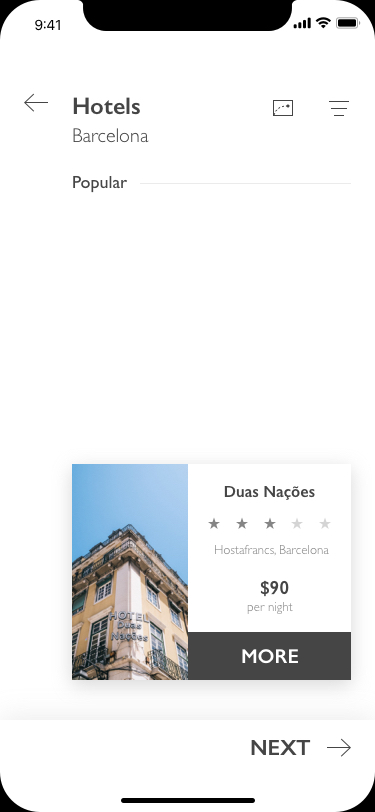
Text in this UI design:
Popular
Hotels
Barcelona